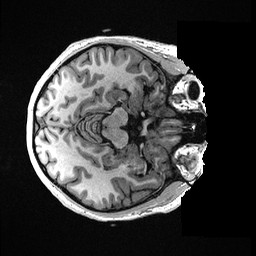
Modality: T1w
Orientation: axial
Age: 22
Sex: female
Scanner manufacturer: ge
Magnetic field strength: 3 T
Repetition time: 0.006952 s
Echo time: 0.00292 s